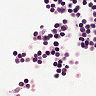
Metastatic tissue present: no